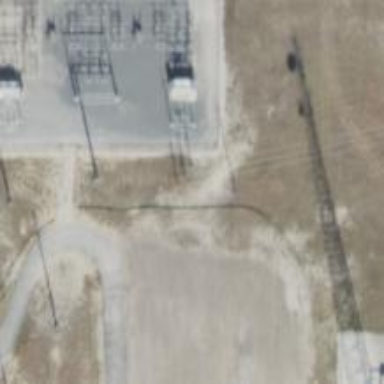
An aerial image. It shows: Triple tower power pole.